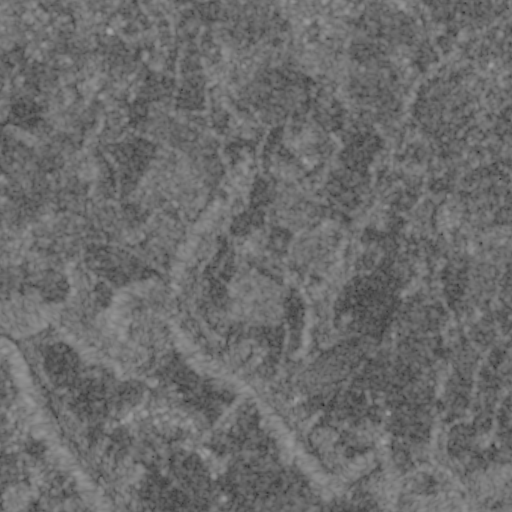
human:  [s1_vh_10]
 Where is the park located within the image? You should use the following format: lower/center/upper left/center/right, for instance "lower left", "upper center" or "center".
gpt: The park is located in the lower left of the image.
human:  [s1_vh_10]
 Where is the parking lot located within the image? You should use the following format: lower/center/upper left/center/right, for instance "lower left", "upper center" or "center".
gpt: The parking lot is located in the lower left of the image.
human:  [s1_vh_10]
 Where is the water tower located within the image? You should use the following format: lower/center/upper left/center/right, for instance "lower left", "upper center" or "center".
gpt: The water tower is located in the lower left of the image.
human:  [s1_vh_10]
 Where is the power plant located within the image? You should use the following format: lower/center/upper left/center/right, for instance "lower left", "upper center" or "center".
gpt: There is no power plant in the image.

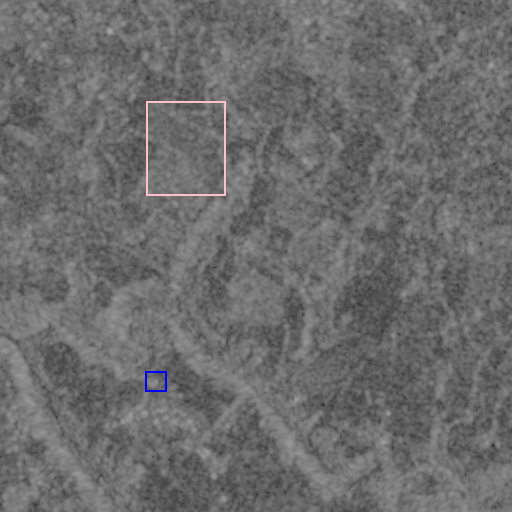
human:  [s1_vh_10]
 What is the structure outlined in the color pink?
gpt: The structure outlined in pink is a crop field.
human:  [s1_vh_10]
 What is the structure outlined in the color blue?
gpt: The structure outlined in blue is a park.
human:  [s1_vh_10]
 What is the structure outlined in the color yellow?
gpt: There is no yellow outline.